Question: In the problem Im working on there is such a part of code, as shown below. The definition part is just to show you the sizes of arrays. Below I pasted vectorized version - and it is >2x slower. Why it happens so? I know that i happens if vectorization requiers large temporary variables, but (it seems) it is not true here.
And generally, what (other than parfor, with I already use) can I do to speed up this code?
'''
maxN = 100;
levels = maxN+1;
xElements = 101;
umn = complex(zeros(levels, levels));
umn2 = umn;
bessels = ones(xElements, xElements, levels); % 1.09 GB
posMcontainer = ones(xElements, xElements, maxN);
tic
for j = 1 : xElements
for i = 1 : xElements
for n = 1 : 2 : maxN
nn = n + 1;
mm = 1;
for m = 1 : 2 : n
umn(nn, mm) = bessels(i, j, nn) * posMcontainer(i, j, m);
mm = mm + 1;
end
end
end
end
toc % 0.520594 seconds
tic
for j = 1 : xElements
for i = 1 : xElements
for n = 1 : 2 : maxN
nn = n + 1;
m = 1:2:n;
numOfEl = ceil(n/2);
umn2(nn, 1:numOfEl) = bessels(i, j, nn) * posMcontainer(i, j, m);
end
end
end
toc % 1.275926 seconds
sum(sum(umn-umn2)) % veryfying, if all done right
'''
Best regards,
Alex
From the profiler:

In reply to <URL>, this alternative takes the same time:
'''
for n = 1:2:maxN
nn(n) = n + 1;
numOfEl(n) = ceil(n/2);
end
for j = 1 : xElements
for i = 1 : xElements
for n = 1 : 2 : maxN
umn2(nn(n), 1:numOfEl(n)) = bessels(i, j, nn(n)) * posMcontainer(i, j, 1:2:n);
end
end
end
'''
:
In reply to @EBH :
The point is to do the following:
'''
parfor i = 1 : xElements
for j = 1 : xElements
umn = complex(zeros(levels, levels)); % cleaning
for n = 0:maxN
mm = 1;
for m = -n:2:n
nn = n + 1; % for indexing
if m < 0
umn(nn, mm) = bessels(i, j, nn) * negMcontainer(i, j, abs(m));
end
if m > 0
umn(nn, mm) = bessels(i, j, nn) * posMcontainer(i, j, m);
end
if m == 0
umn(nn, mm) = bessels(i, j, nn);
end
mm = mm + 1; % for indexing
end % m
end % n
beta1 = sum(sum(Aj1.*umn));
betaSumSq1(i, j) = abs(beta1).^2;
beta2 = sum(sum(Aj2.*umn));
betaSumSq2(i, j) = abs(beta2).^2;
end % j
end % i
'''
I speeded it up as much, as I was able to. What you have written is taking only the last 'bessels' and 'posMcontainer' values, so it does not produce the same result. In the real code, those two containers are filled not with '1', but with some precalculated values.
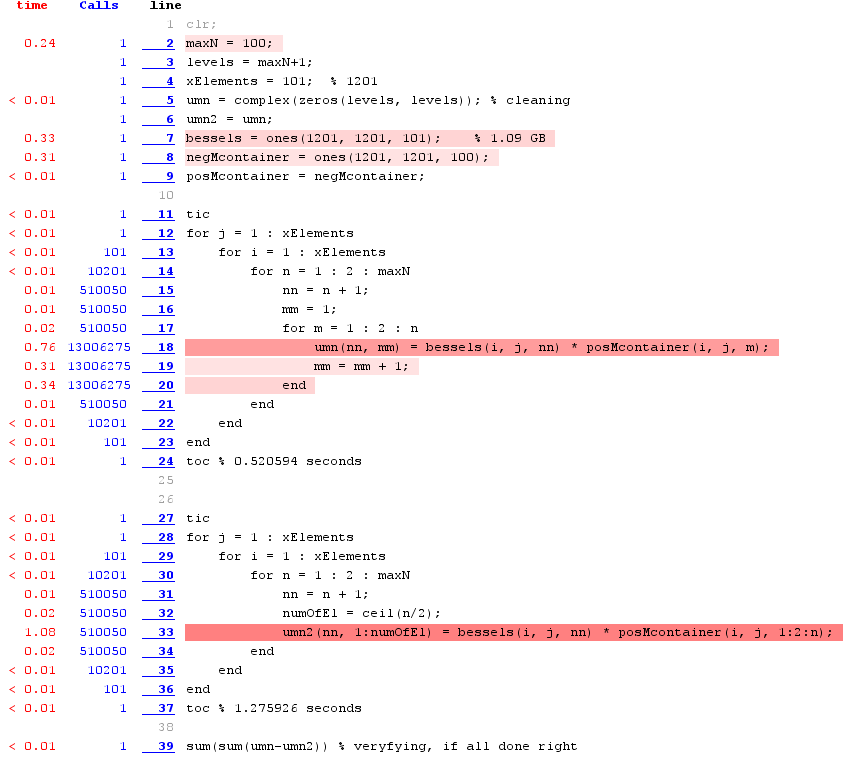
Answer: After your edit, I can see that 'umn' is just a temporary variable for another calculation. It still can be mostly vectorizable:
'''
betaSumSq1 = zeros(xElements); % preallocating
betaSumSq2 = zeros(xElements); % preallocating
% an index matrix to fetch the right values from negMcontainer and
% posMcontainer:
indmat = tril(repmat([0 1;1 0],ceil((maxN+1)/2),floor(levels/2)));
indmat(end,:) = [];
% an index matrix to fetch the values in correct order for umn:
b_ind = repmat([1;0],ceil((maxN+1)/2),1);
b_ind(end) = [];
tempind = logical([fliplr(indmat) b_ind indmat+triu(ones(size(indmat)))]);
% permute the arrays to prevent squeeze:
PM = permute(posMcontainer,[3 1 2]);
NM = permute(negMcontainer,[3 1 2]);
B = permute(bessels,[3 1 2]);
for k = 1 : maxN+1 % third dim
for jj = 1 : xElements % columns
b = B(:,jj,k); % get one vector of B
% perform b*NM for every row of NM*indmat, than flip the result:
neg = fliplr(bsxfun(@times,bsxfun(@times,indmat,NM(:,jj,k).'),b));
% perform b*PM for every row of PM*indmat:
pos = bsxfun(@times,bsxfun(@times,indmat,PM(:,jj,k).'),b);
temp = [neg mod(1:levels,2).'.*b pos].'; % concat neg and pos
% assign them to the right place in umn:
umn = reshape(temp(tempind.'),[levels levels]).';
beta1 = Aj1.*umn;
betaSumSq1(jj,k) = abs(sum(beta1(:))).^2;
beta2 = Aj2.*umn;
betaSumSq2(jj,k) = abs(sum(beta2(:))).^2;
end
end
'''
This reduce running time from seconds to less seconds (both without 'parfor'), so it improves in almost .